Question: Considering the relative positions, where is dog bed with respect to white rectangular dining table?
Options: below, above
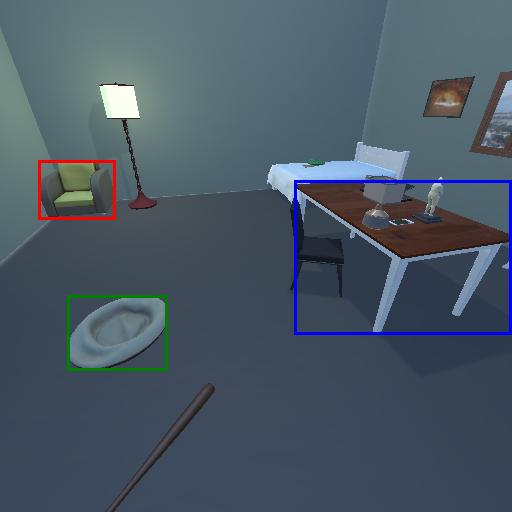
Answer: below